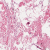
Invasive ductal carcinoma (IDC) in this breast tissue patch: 0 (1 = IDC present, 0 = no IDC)